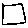
Label: square